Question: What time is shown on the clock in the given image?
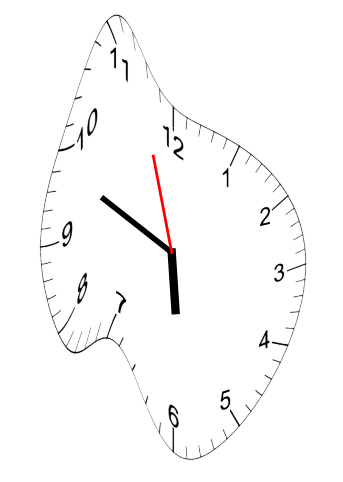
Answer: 05:48:57